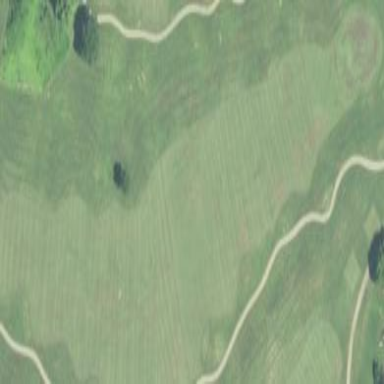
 known as the fairway. The grass is neatly mown."